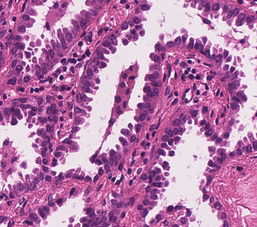
Tumor epithelial tissue: yes
Tumor-associated stroma tissue: yes
Normal tissue: no